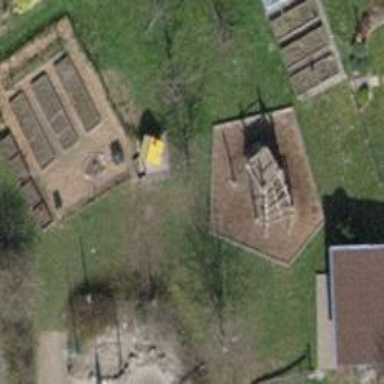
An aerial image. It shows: Playground area for leisure land.